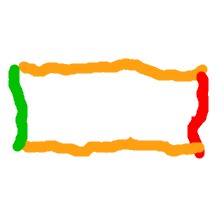
Shape: rectangle